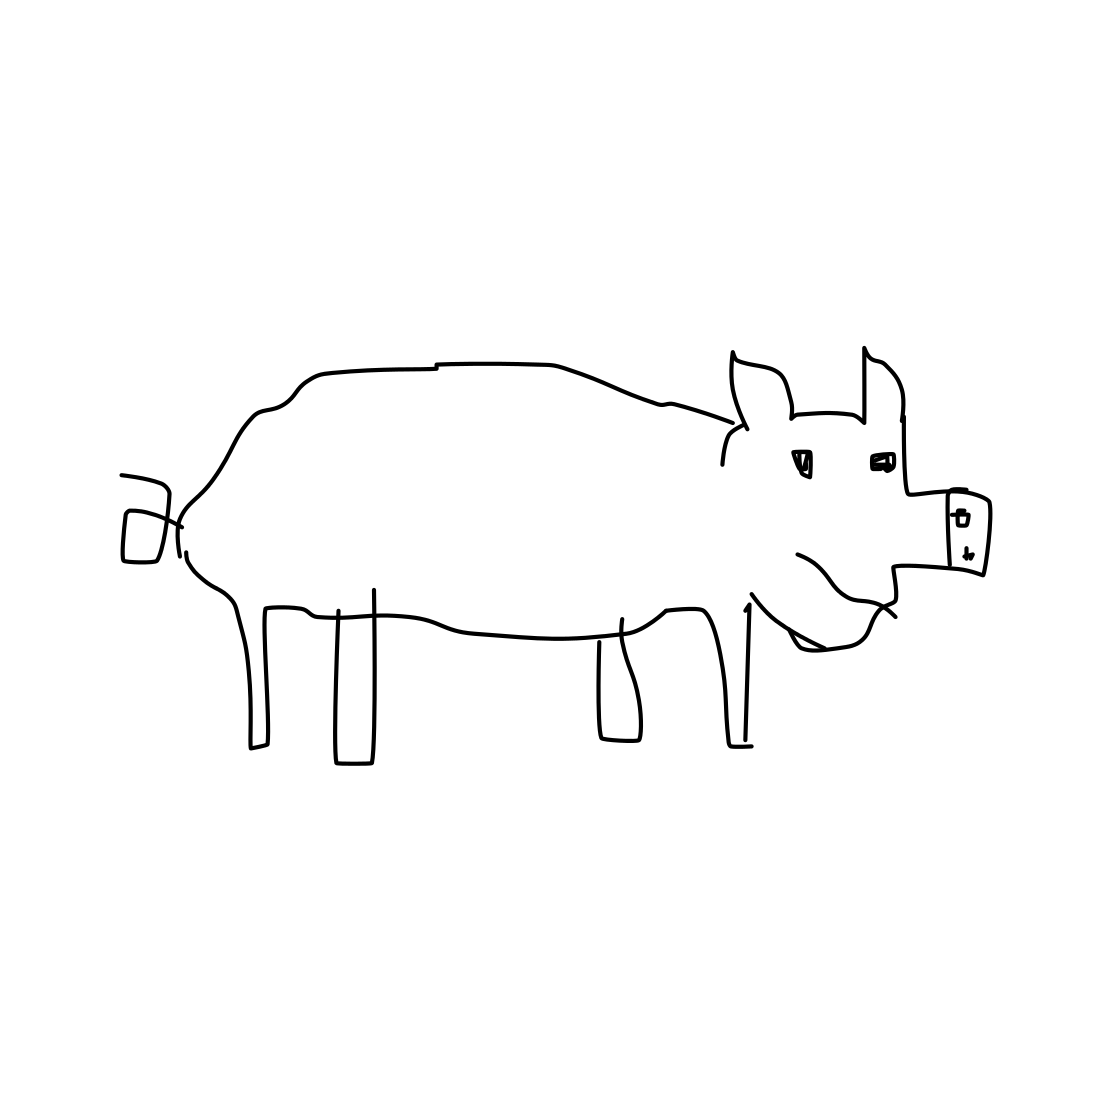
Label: pig